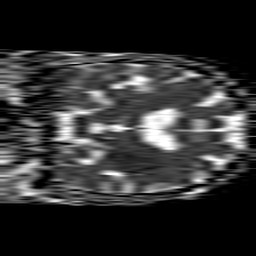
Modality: ADC
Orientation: coronal
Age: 86
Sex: female
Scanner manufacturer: philips
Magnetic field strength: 1.5 T
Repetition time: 4.6 s
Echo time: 0.08631 s